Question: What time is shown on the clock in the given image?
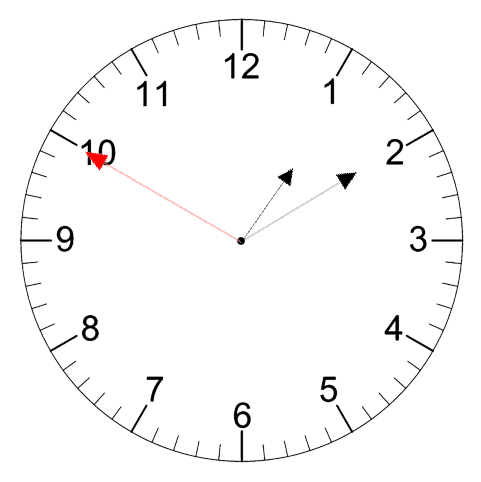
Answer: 01:09:50